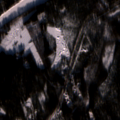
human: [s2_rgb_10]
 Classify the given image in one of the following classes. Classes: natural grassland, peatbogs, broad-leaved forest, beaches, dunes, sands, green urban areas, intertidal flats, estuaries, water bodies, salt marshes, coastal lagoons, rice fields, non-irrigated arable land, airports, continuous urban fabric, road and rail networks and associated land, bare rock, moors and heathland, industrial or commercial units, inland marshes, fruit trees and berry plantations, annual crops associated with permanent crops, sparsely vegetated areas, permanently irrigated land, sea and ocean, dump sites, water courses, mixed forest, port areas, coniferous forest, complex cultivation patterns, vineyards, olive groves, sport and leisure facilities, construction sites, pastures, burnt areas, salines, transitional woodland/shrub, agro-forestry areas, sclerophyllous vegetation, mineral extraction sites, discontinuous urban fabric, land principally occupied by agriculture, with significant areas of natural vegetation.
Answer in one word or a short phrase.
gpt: coniferous forest, mixed forest, water courses